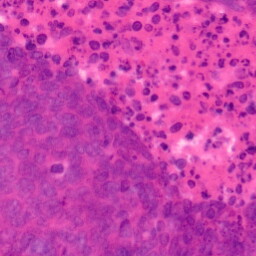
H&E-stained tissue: Colon